Question: I am building both web & mobile app in which I am using ROR for building web application. I am using Rails 4 and Devise 3 for the authentication module and implemented it in my application. But now I want to build web services for user authentication from mobile app. I have followed these tutorials <URL> but when I test these services it says 500 : Internal server error, here is pic.
Apart of this, I think token_authenticable has been degraded...so kindly let me know where I went wrong or provide me some good tutorials to create web services in ROR with devise authentication. Thanks
> '''
activesupport (4.0.2)
lib/active_support/dependencies.rb:424:in 'load' activesupport
(4.0.2) lib/active_support/dependencies.rb:424:in 'block in
load_file' activesupport (4.0.2)
lib/active_support/dependencies.rb:616:in 'new_constants_in'
activesupport (4.0.2) lib/active_support/dependencies.rb:423:in
'load_file' activesupport (4.0.2)
lib/active_support/dependencies.rb:324:in 'require_or_load'
activesupport (4.0.2) lib/active_support/dependencies.rb:463:in
'load_missing_constant' activesupport (4.0.2)
lib/active_support/dependencies.rb:184:in 'const_missing'
activesupport (4.0.2) lib/active_support/inflector/methods.rb:228:in
'const_get' activesupport (4.0.2)
lib/active_support/inflector/methods.rb:228:in 'block in
constantize' activesupport (4.0.2)
lib/active_support/inflector/methods.rb:224:in 'each'
activesupport (4.0.2) lib/active_support/inflector/methods.rb:224:in
'inject' activesupport (4.0.2)
lib/active_support/inflector/methods.rb:224:in 'constantize'
activesupport (4.0.2) lib/active_support/dependencies.rb:535:in
'get' activesupport (4.0.2)
lib/active_support/dependencies.rb:566:in 'constantize' actionpack
(4.0.2) lib/action_dispatch/routing/route_set.rb:76:in
'controller_reference' actionpack (4.0.2)
lib/action_dispatch/routing/route_set.rb:66:in 'controller'
actionpack (4.0.2) lib/action_dispatch/routing/route_set.rb:44:in
'call' actionpack (4.0.2)
lib/action_dispatch/journey/router.rb:71:in 'block in call'
actionpack (4.0.2) lib/action_dispatch/journey/router.rb:59:in
'each' actionpack (4.0.2)
lib/action_dispatch/journey/router.rb:59:in 'call' actionpack
(4.0.2) lib/action_dispatch/routing/route_set.rb:680:in 'call'
warden (1.2.3) lib/warden/manager.rb:35:in 'block in call' warden
(1.2.3) lib/warden/manager.rb:34:in 'catch' warden (1.2.3)
lib/warden/manager.rb:34:in 'call' rack (1.5.2)
lib/rack/etag.rb:23:in 'call' rack (1.5.2)
lib/rack/conditionalget.rb:35:in 'call' rack (1.5.2)
lib/rack/head.rb:11:in 'call' actionpack (4.0.2)
lib/action_dispatch/middleware/params_parser.rb:27:in 'call'
actionpack (4.0.2) lib/action_dispatch/middleware/flash.rb:241:in
'call' rack (1.5.2) lib/rack/session/abstract/id.rb:225:in
'context' rack (1.5.2) lib/rack/session/abstract/id.rb:220:in
'call' actionpack (4.0.2)
lib/action_dispatch/middleware/cookies.rb:486:in 'call'
activerecord (4.0.2) lib/active_record/query_cache.rb:36:in 'call'
activerecord (4.0.2)
lib/active_record/connection_adapters/abstract/connection_pool.rb:626:in
'call' activerecord (4.0.2) lib/active_record/migration.rb:369:in
'call' actionpack (4.0.2)
lib/action_dispatch/middleware/callbacks.rb:29:in 'block in call'
activesupport (4.0.2) lib/active_support/callbacks.rb:373:in
'_run__3149087440152064127__call__callbacks' activesupport (4.0.2)
lib/active_support/callbacks.rb:80:in 'run_callbacks' actionpack
(4.0.2) lib/action_dispatch/middleware/callbacks.rb:27:in 'call'
actionpack (4.0.2) lib/action_dispatch/middleware/reloader.rb:64:in
'call' actionpack (4.0.2)
lib/action_dispatch/middleware/remote_ip.rb:76:in 'call'
actionpack (4.0.2)
lib/action_dispatch/middleware/debug_exceptions.rb:17:in 'call'
actionpack (4.0.2)
lib/action_dispatch/middleware/show_exceptions.rb:30:in 'call'
railties (4.0.2) lib/rails/rack/logger.rb:38:in 'call_app'
railties (4.0.2) lib/rails/rack/logger.rb:20:in 'block in call'
activesupport (4.0.2) lib/active_support/tagged_logging.rb:67:in
'block in tagged' activesupport (4.0.2)
lib/active_support/tagged_logging.rb:25:in 'tagged' activesupport
(4.0.2) lib/active_support/tagged_logging.rb:67:in 'tagged'
railties (4.0.2) lib/rails/rack/logger.rb:20:in 'call' actionpack
(4.0.2) lib/action_dispatch/middleware/request_id.rb:21:in 'call'
rack (1.5.2) lib/rack/methodoverride.rb:21:in 'call' rack (1.5.2)
lib/rack/runtime.rb:17:in 'call' activesupport (4.0.2)
lib/active_support/cache/strategy/local_cache.rb:83:in 'call' rack
(1.5.2) lib/rack/lock.rb:17:in 'call' actionpack (4.0.2)
lib/action_dispatch/middleware/static.rb:64:in 'call' rack (1.5.2)
lib/rack/sendfile.rb:112:in 'call' railties (4.0.2)
lib/rails/engine.rb:511:in 'call' railties (4.0.2)
lib/rails/application.rb:97:in 'call' rack (1.5.2)
lib/rack/lock.rb:17:in 'call' rack (1.5.2)
lib/rack/content_length.rb:14:in 'call' rack (1.5.2)
lib/rack/handler/webrick.rb:60:in 'service'
/usr/share/ruby/webrick/httpserver.rb:138:in 'service'
/usr/share/ruby/webrick/httpserver.rb:94:in 'run'
/usr/share/ruby/webrick/server.rb:295:in 'block in
start_thread'
'''
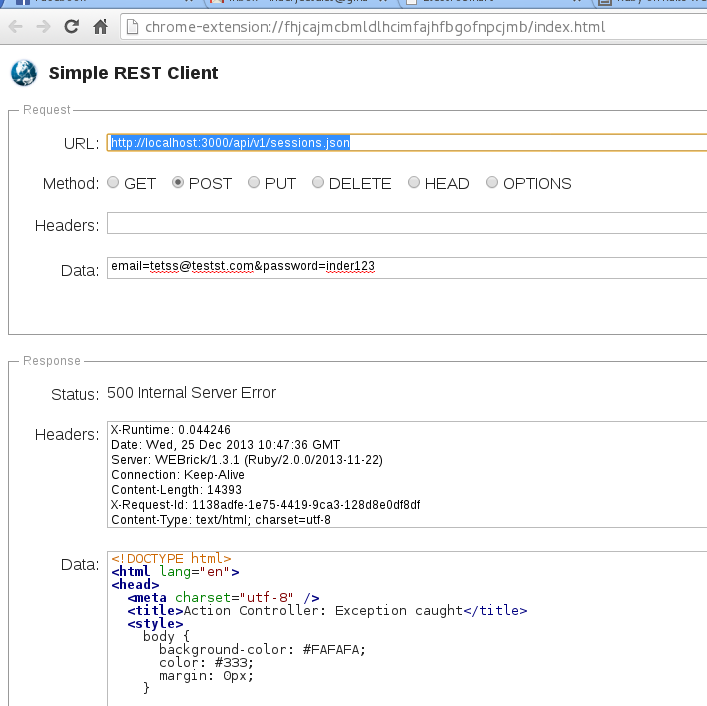
Answer: I found the solution and it was my bad that I missed something very silly or I am nood to ruby on rails.
Whenever you face 500 Internal error, please do check following things
1. Check your logs on rails server side, it is very useful
2. This problem is mainly due to Syntax problem in your rails side code
3. It may be the problem with the parameter you are passing or actual fields exits your model
4. Check for the validation in your model, it may blocks your request
I think mostly the problem lies in these issues but may be I am missing few.